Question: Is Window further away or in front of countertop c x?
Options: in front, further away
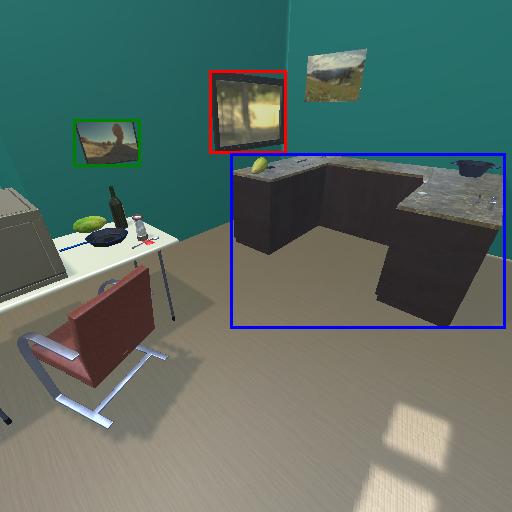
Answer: in front